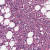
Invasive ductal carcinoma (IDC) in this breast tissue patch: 1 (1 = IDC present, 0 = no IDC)